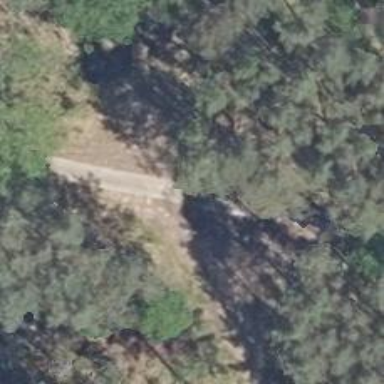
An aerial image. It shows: Track road with grade4 tracktype.